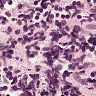
Metastatic tissue present: no